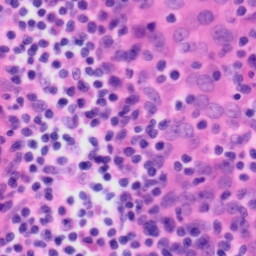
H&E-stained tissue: Tonsil